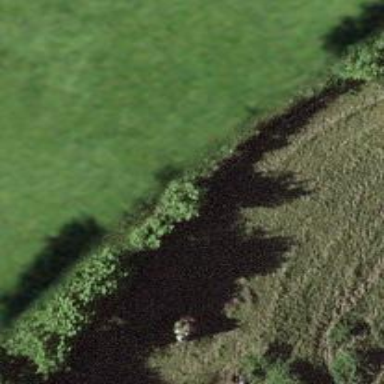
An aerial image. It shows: Dry stone wall barrier.